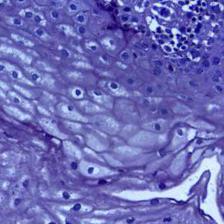
Diagnosis: OSCC